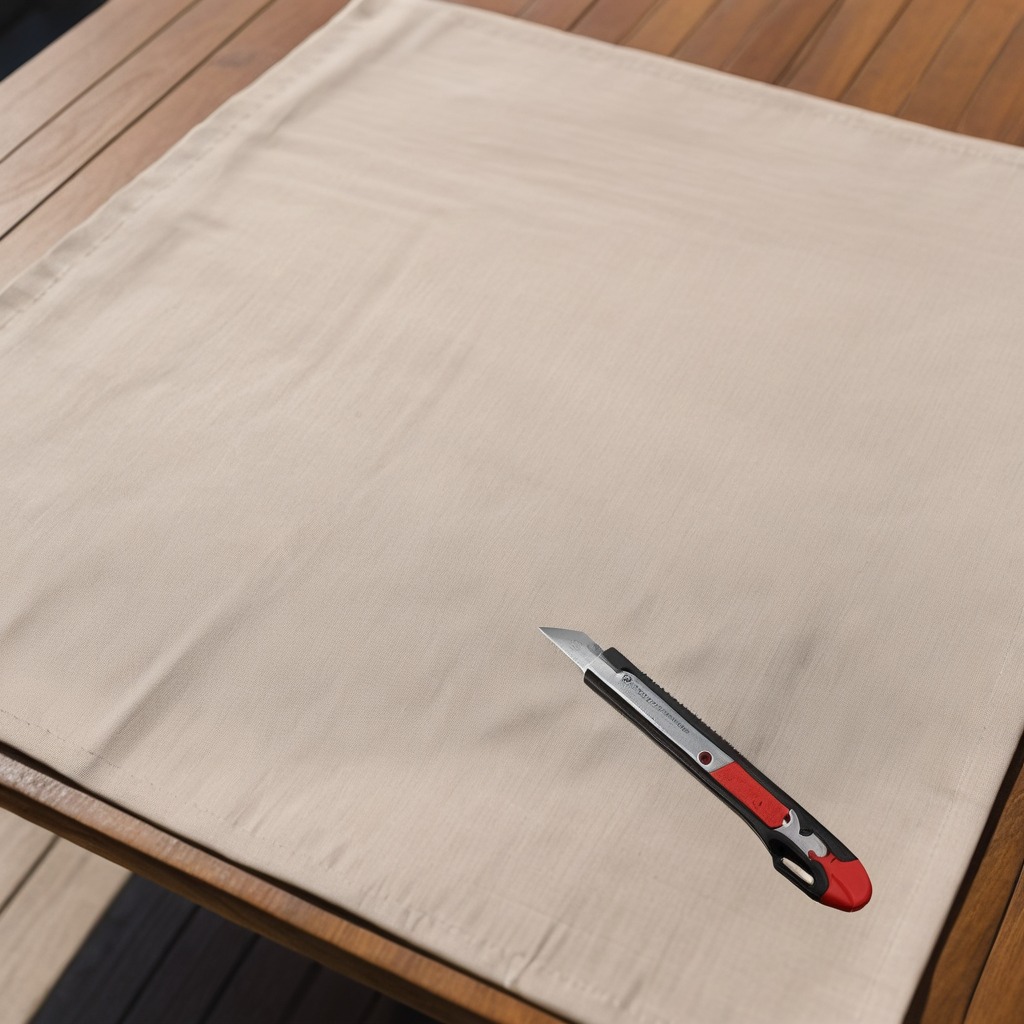
A utility knife lying on a wooden table in an outdoor workshop during daytime bright natural light soft shadows worn but beneath the cloth